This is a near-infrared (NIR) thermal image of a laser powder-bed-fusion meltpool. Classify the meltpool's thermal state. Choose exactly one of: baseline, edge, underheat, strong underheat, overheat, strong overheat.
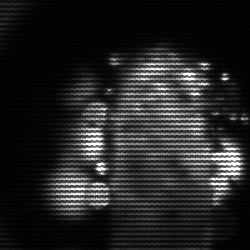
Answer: strong underheat